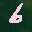
Label: 6